Field crop: maize
Growth stage: 1
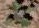
Species: chenopodium